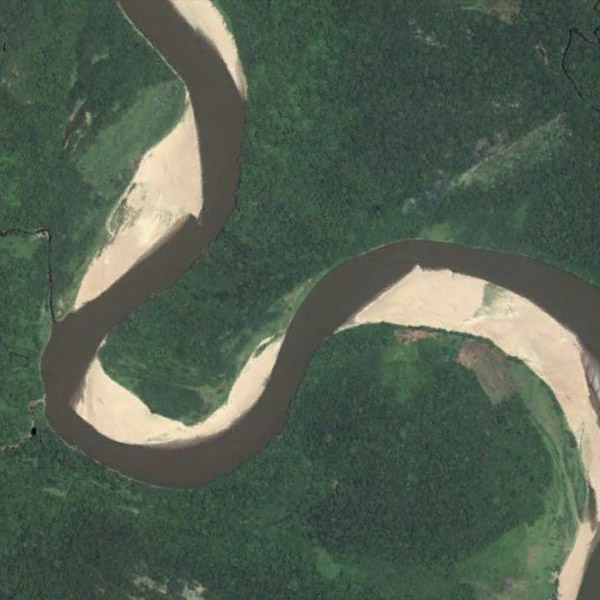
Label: River